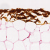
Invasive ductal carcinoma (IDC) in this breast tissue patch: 0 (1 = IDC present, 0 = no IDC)